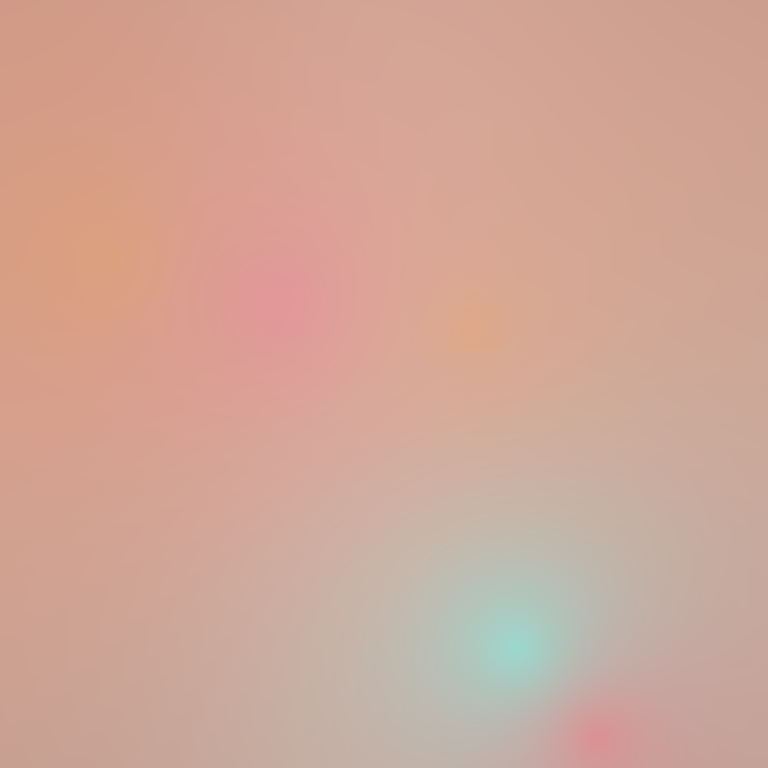
Abstract light effect, smooth gradient from soft peach to gentle teal, serene atmosphere, diffuse glow, no room, no furniture, no objects.